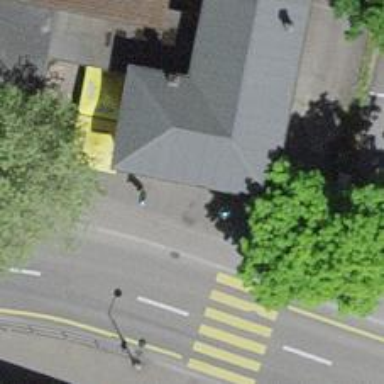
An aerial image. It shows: Bar.